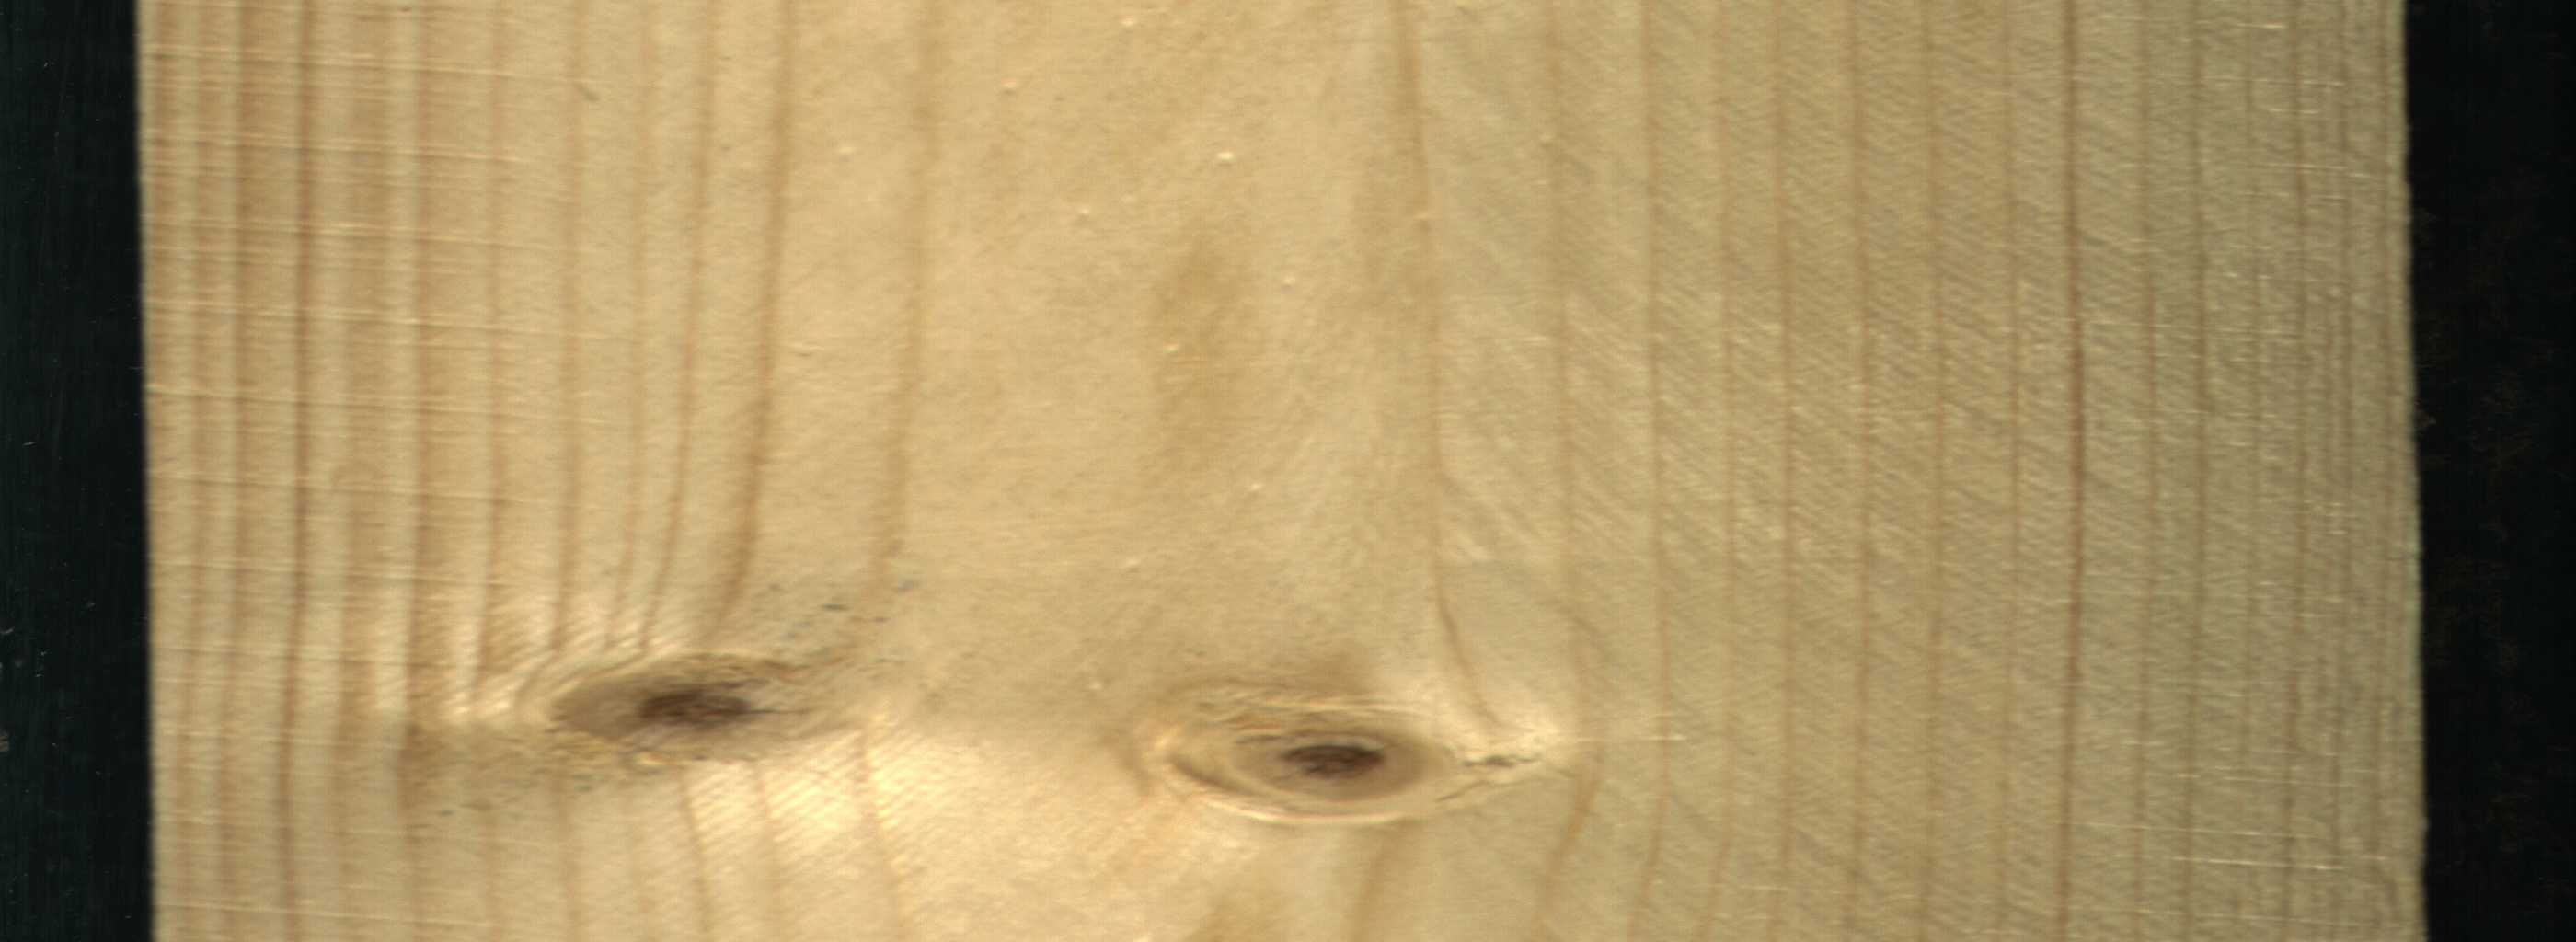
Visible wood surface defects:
knot_with_crack
Live_Knot
Live_Knot
Live_Knot